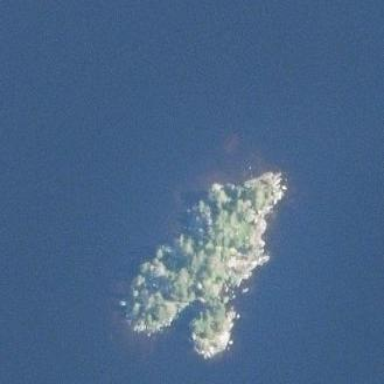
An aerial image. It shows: Islet.